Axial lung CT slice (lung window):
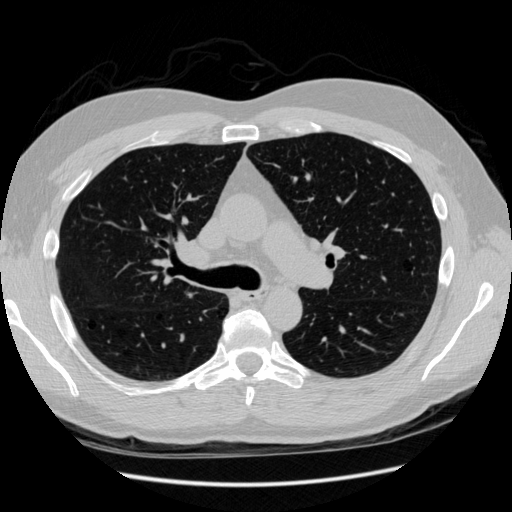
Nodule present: no